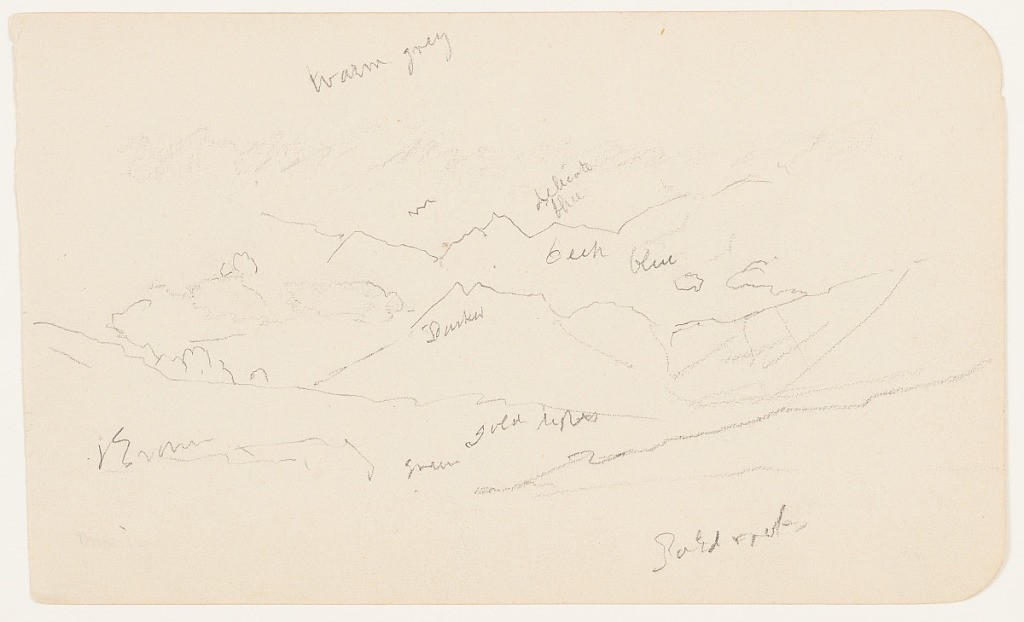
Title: Mountainous Landscape, Mexico
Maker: Frederic Edwin Church, American, 1826–1900
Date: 1890–93
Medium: Graphite on off-white wove paper
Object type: Drawing
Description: Landscape sketch showing a view of sharp mountain ranges in Mexico. In the foreground and middle distance, two shallow slopes at left and right overlap at center, where a craggy mountain rises in the distance. In the background, the outline of a serrated mountain range fades near the margins at left and right. Puffy, isolated clouds hang throughout the landscape.

Verso: Landscape sketch showing a loosely rendered view of a cloud bank over mountains in Mexico. At center, a rugged ridge stretches across the composition, rising at left and right. Above, a dark and low cloud bank is hastily articulated.